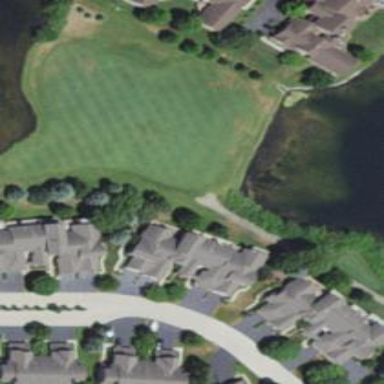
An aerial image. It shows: Golf hole.